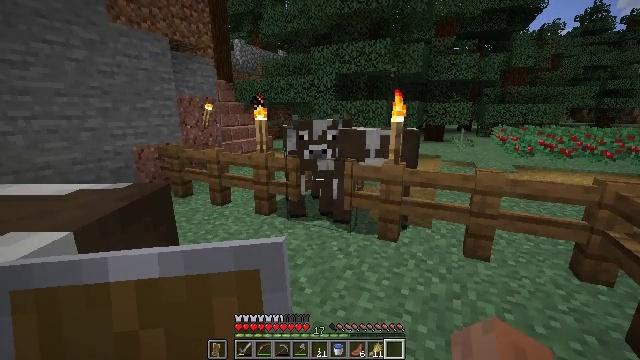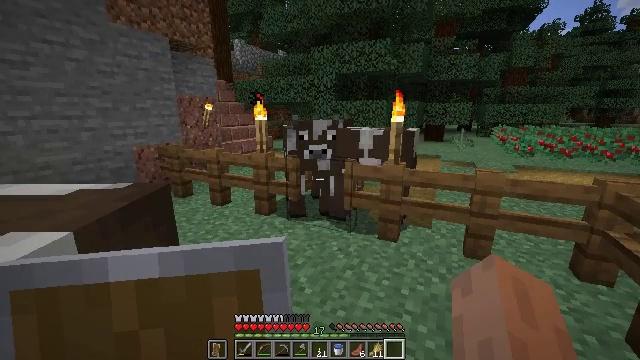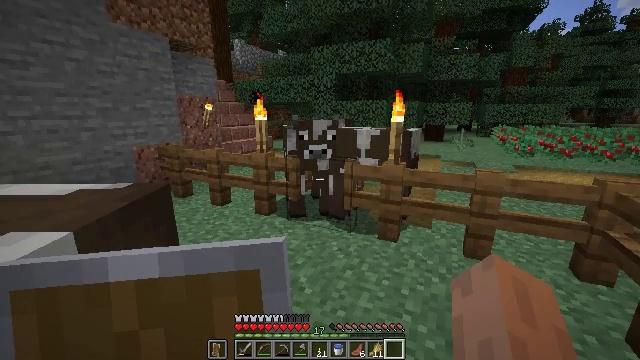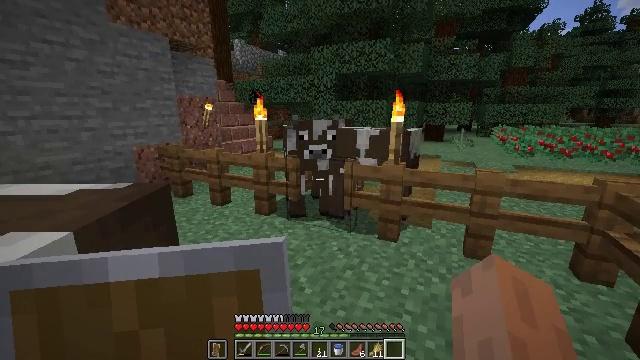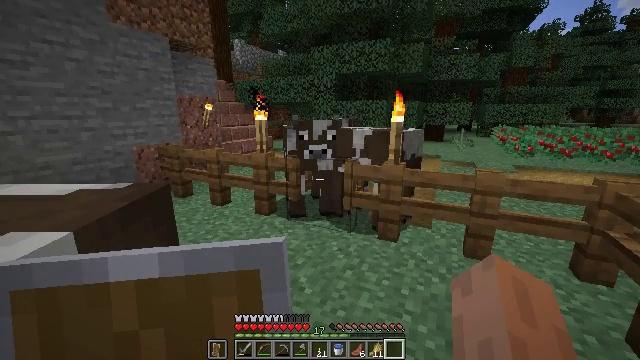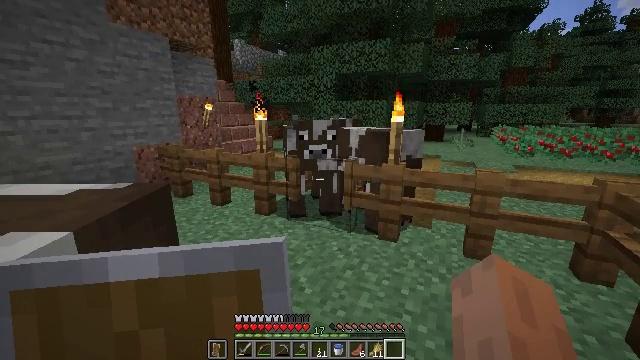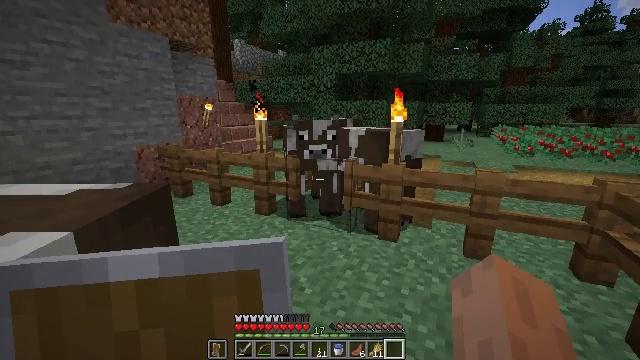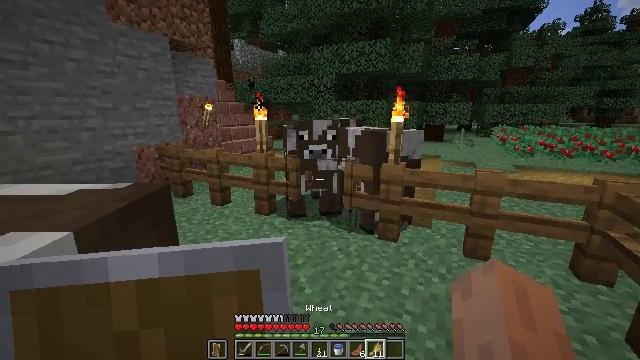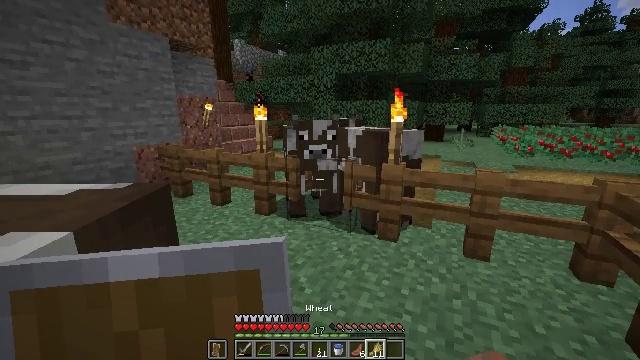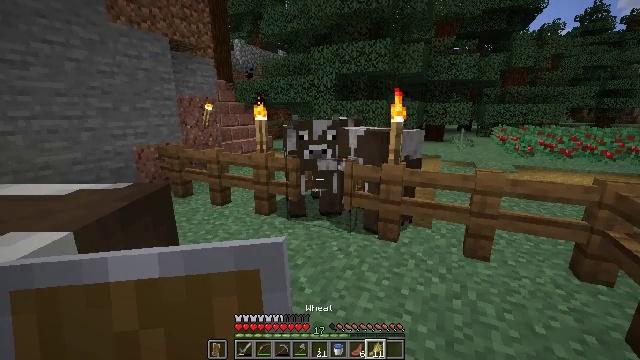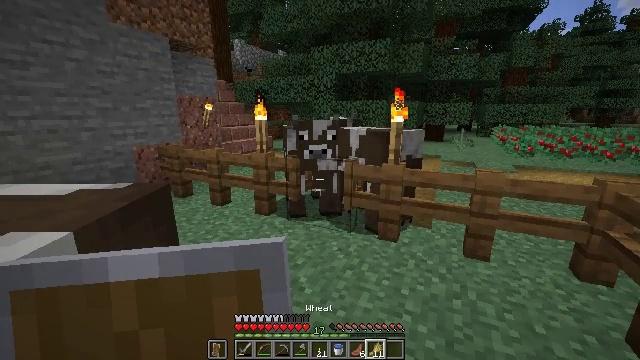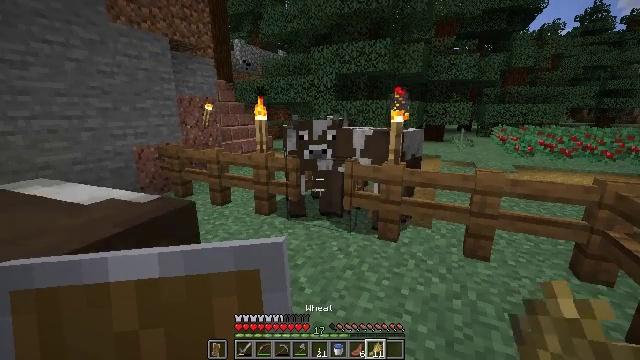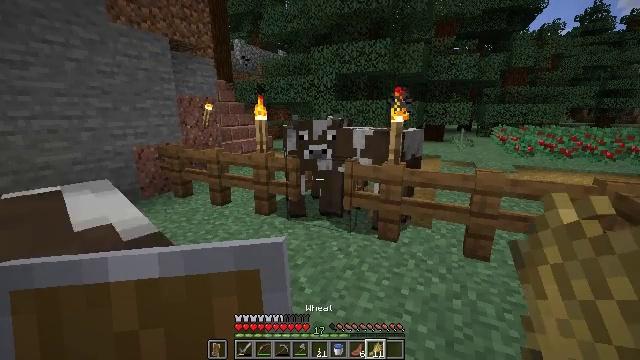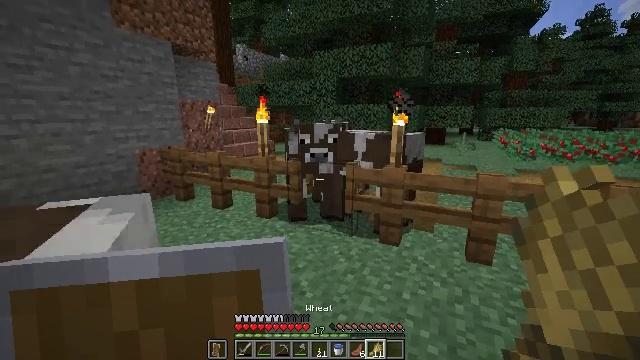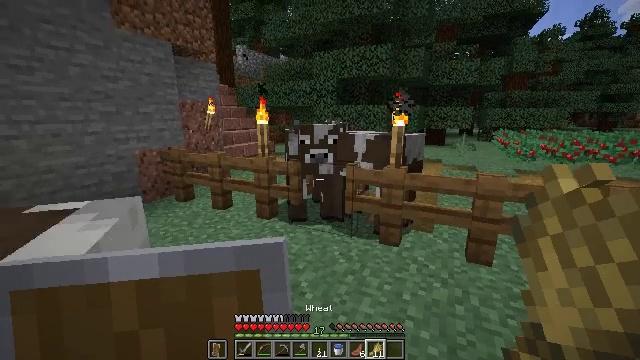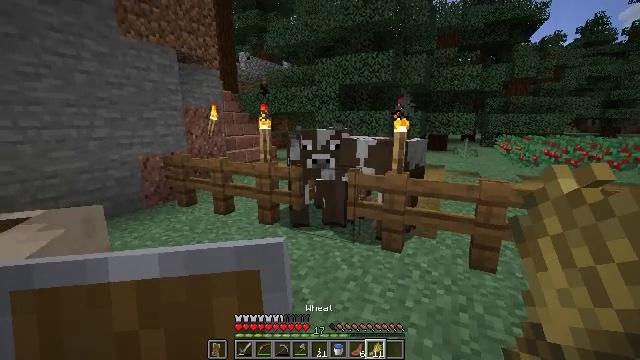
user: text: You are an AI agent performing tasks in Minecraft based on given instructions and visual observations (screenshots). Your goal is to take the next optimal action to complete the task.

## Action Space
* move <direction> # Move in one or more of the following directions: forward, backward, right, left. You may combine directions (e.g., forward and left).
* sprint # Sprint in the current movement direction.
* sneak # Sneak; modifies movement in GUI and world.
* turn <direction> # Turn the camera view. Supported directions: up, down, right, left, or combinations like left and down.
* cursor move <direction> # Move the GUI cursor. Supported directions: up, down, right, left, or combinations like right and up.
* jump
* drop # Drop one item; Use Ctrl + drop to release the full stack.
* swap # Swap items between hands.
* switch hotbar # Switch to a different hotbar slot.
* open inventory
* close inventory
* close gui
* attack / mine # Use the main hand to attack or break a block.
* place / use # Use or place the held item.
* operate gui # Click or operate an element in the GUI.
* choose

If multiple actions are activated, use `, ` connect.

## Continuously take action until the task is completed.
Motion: motion action
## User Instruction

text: Break the spruce fence to collect it.
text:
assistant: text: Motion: no_op
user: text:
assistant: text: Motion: no_op
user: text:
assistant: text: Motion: no_op
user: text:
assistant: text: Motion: no_op
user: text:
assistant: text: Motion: no_op
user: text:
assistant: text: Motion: no_op
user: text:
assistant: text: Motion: no_op
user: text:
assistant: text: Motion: no_op
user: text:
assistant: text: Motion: no_op
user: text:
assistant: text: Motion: no_op
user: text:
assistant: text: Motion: no_op
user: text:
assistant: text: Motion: no_op
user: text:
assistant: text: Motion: no_op
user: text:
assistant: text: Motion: no_op
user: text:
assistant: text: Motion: turn up
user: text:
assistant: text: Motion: no_op
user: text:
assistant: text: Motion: no_op
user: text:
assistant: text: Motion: no_op
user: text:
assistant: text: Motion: no_op
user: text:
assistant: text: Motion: no_op
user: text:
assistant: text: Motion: no_op
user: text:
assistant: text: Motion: move forward, turn left and up
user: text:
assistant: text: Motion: move forward, turn left and up
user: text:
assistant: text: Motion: move forward
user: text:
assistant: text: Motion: move forward
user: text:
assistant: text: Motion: no_op
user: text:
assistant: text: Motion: move left, turn right and up
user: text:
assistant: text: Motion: move back and move left, turn left and down
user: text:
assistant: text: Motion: move back and move left, turn right and up
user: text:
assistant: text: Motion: move back and move left